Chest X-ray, PA view. Patient: 58 years old, sex M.
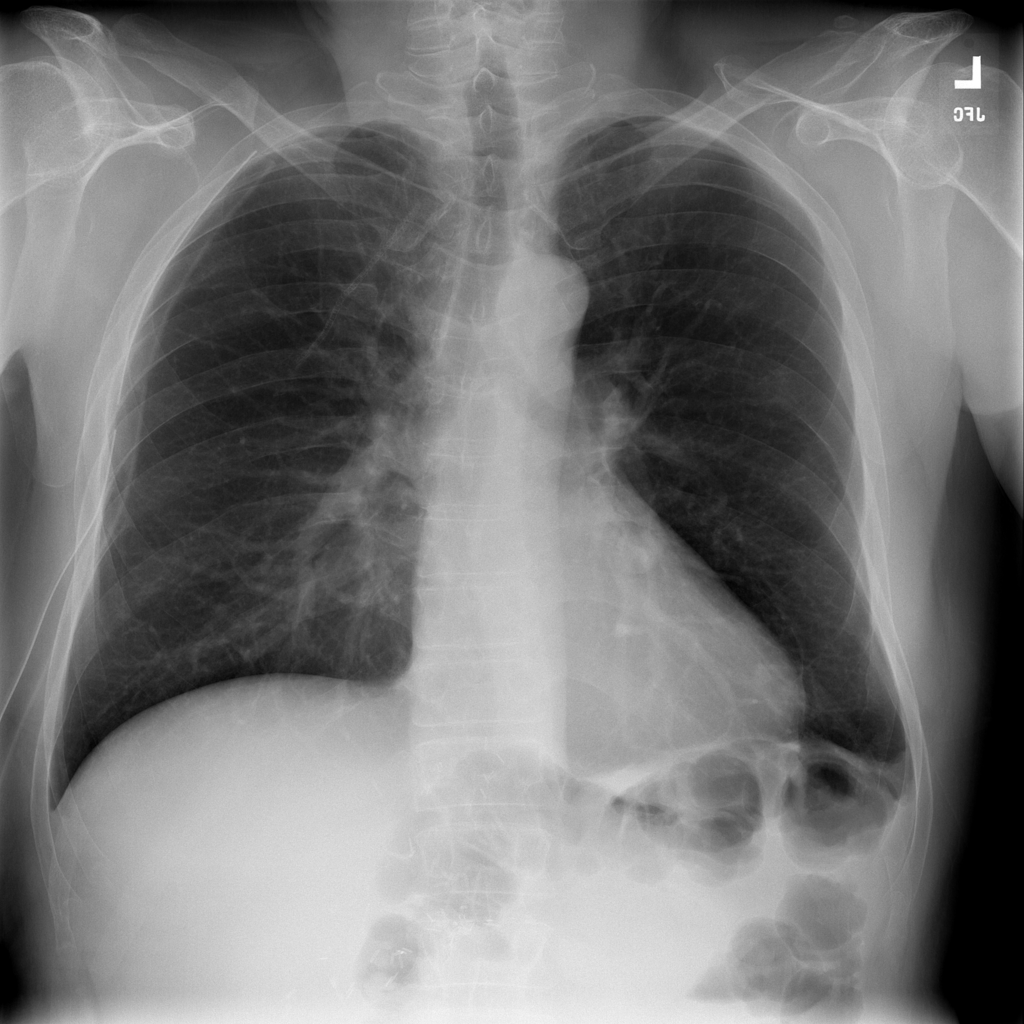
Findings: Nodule